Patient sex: M
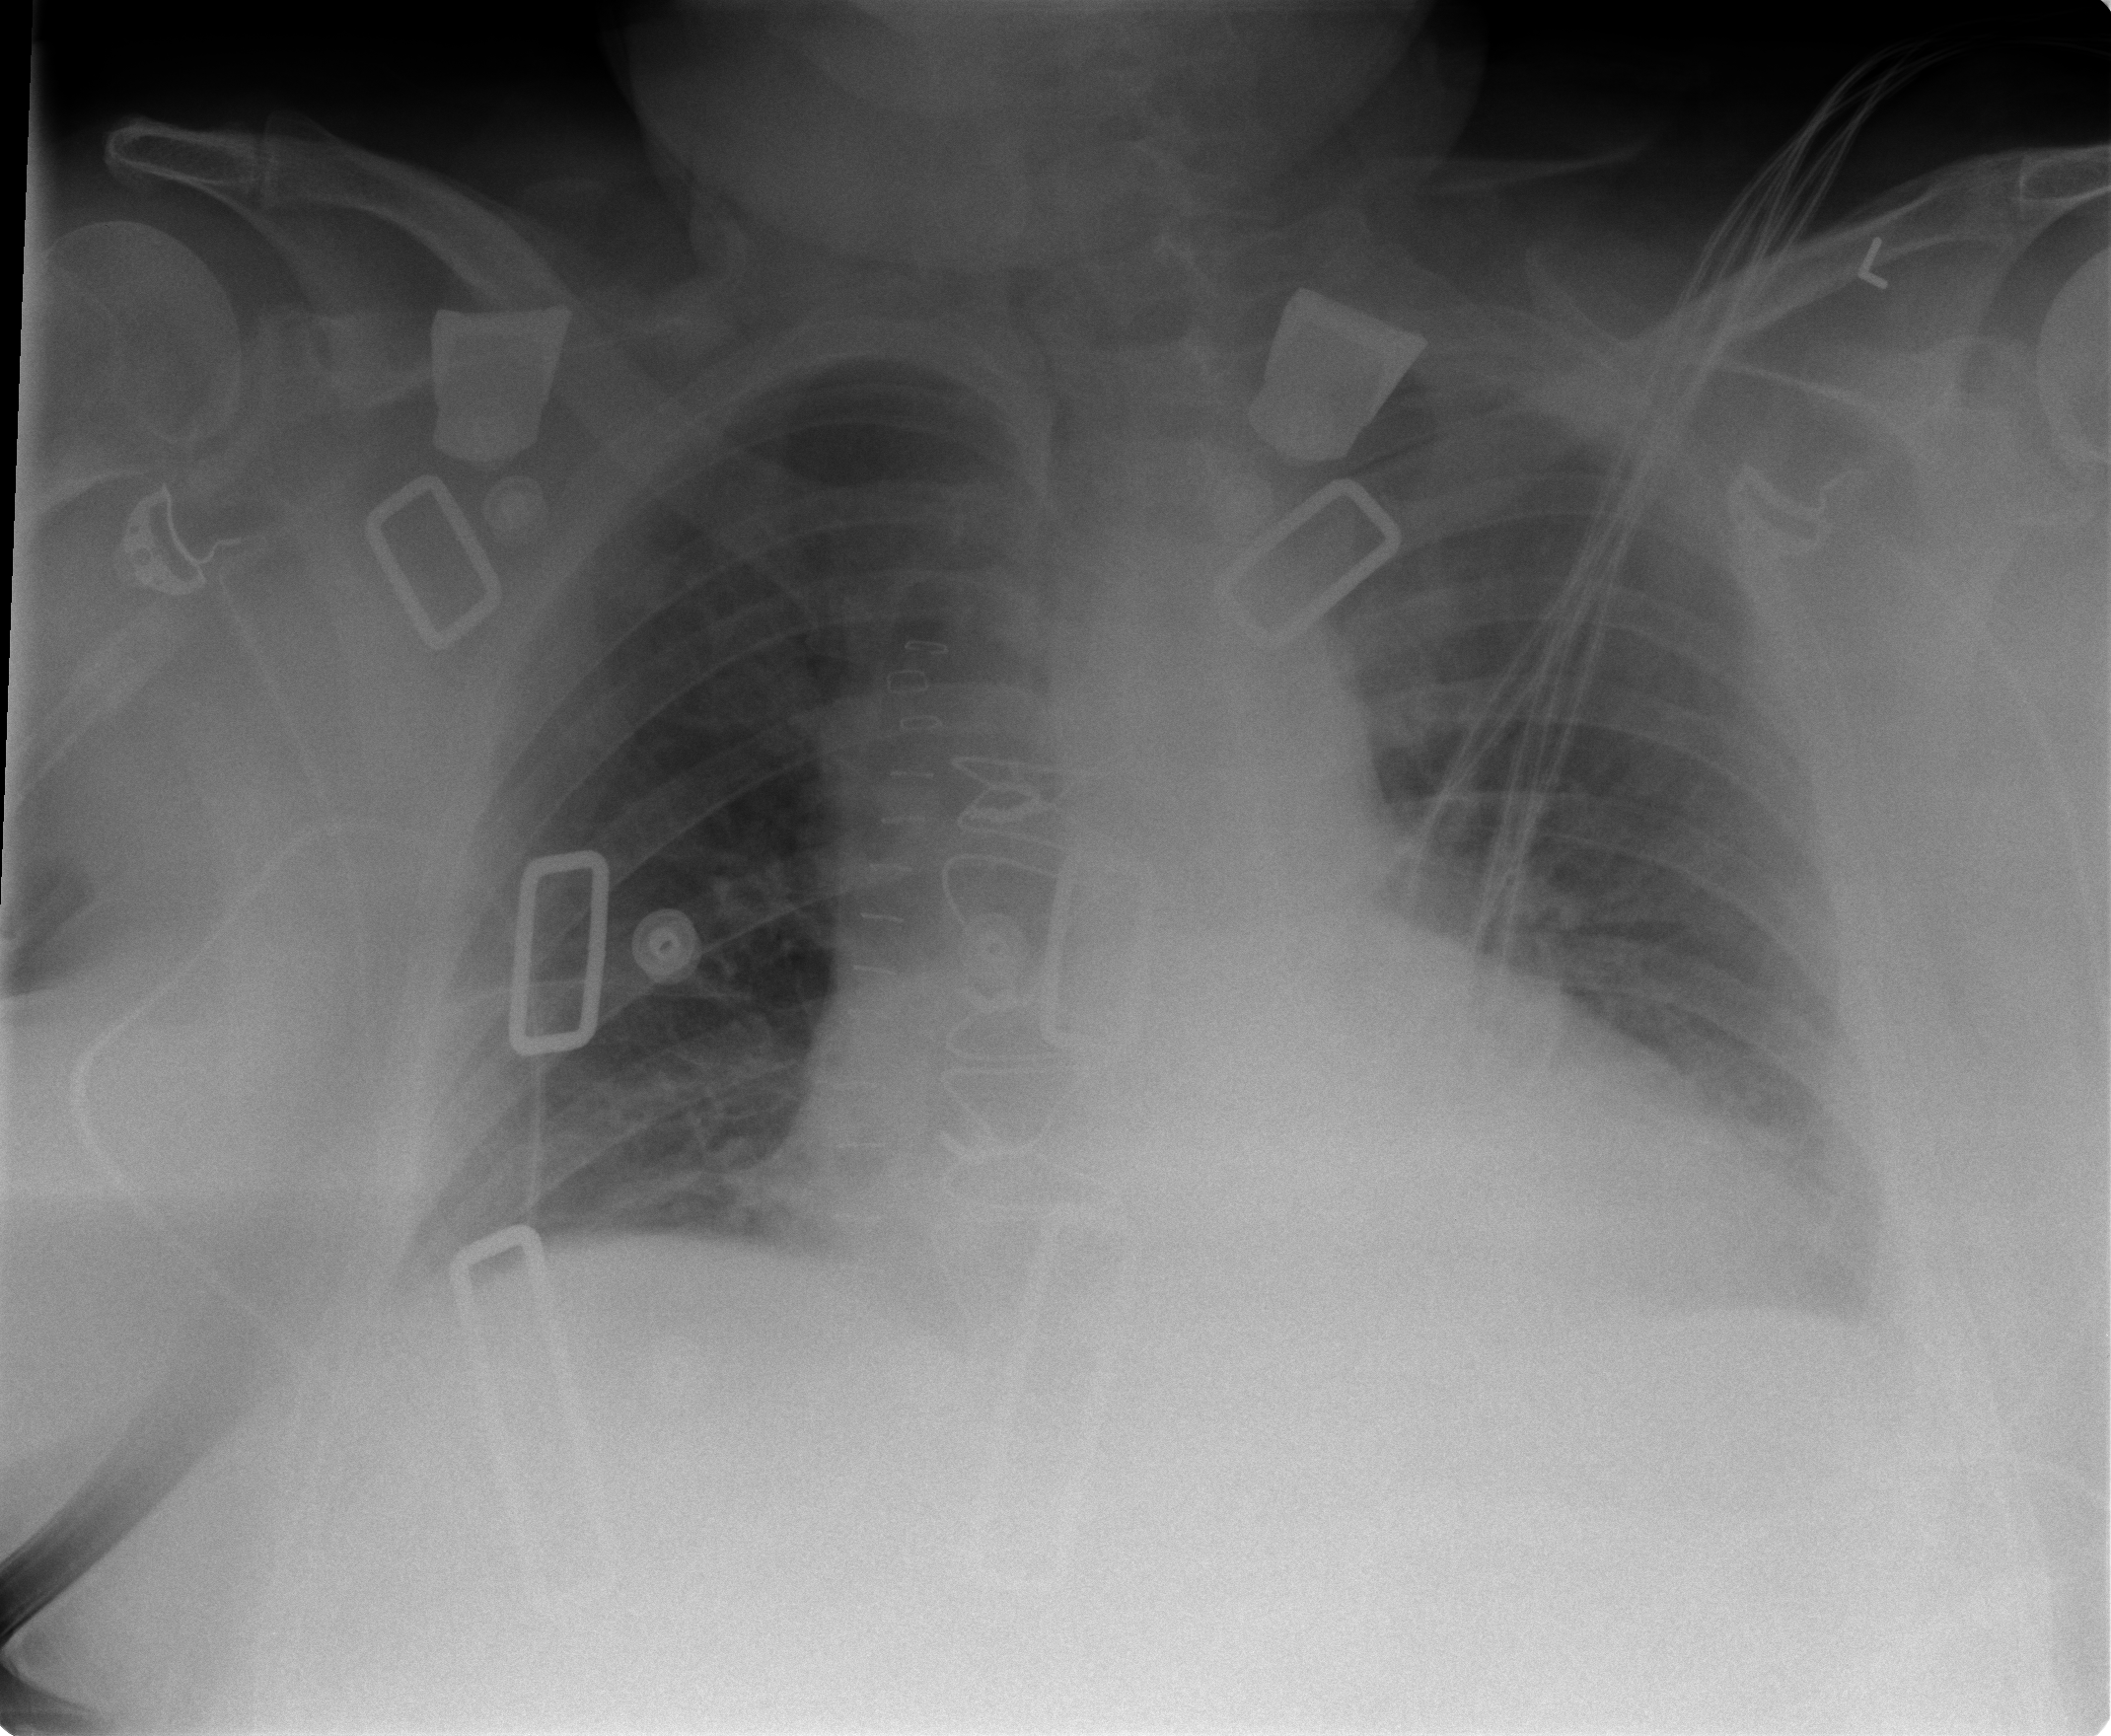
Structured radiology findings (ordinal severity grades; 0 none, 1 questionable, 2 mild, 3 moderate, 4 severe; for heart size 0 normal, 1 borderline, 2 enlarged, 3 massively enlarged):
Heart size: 2
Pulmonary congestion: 1
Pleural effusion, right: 1
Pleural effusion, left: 0
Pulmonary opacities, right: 0
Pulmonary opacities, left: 0
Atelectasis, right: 1
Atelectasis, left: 2